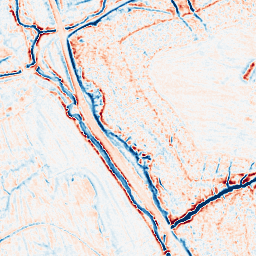
Category: multiscale
Decomposition family: dog_multiscale
Decomposition parameters: sigma_ratio: 1.4
n_scales: 4
base_sigma: 0.5
Upsampling method: bicubic
Upsampling parameters: scale: 2
Upsampling scale: 2